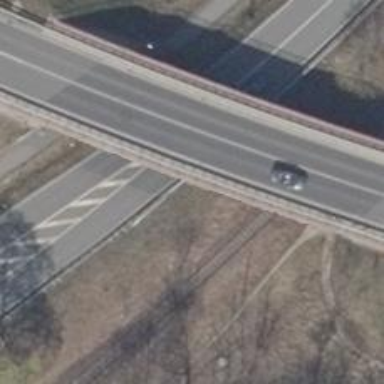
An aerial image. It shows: Primary highway motorroad on asphalt bridge.